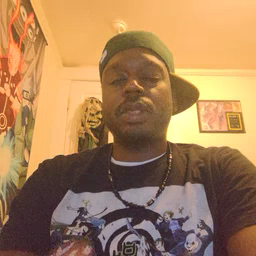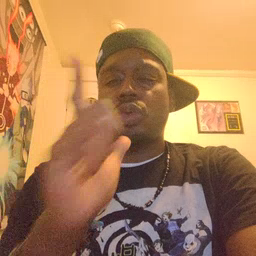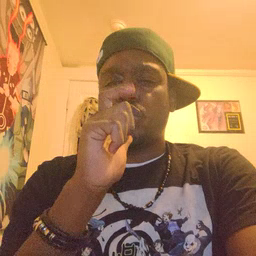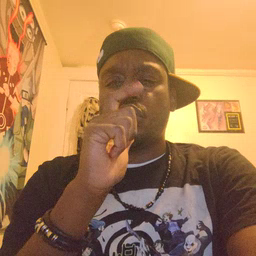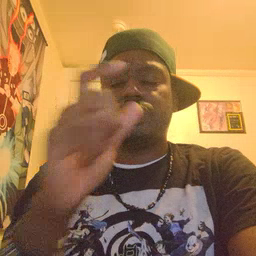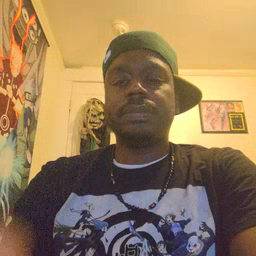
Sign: who